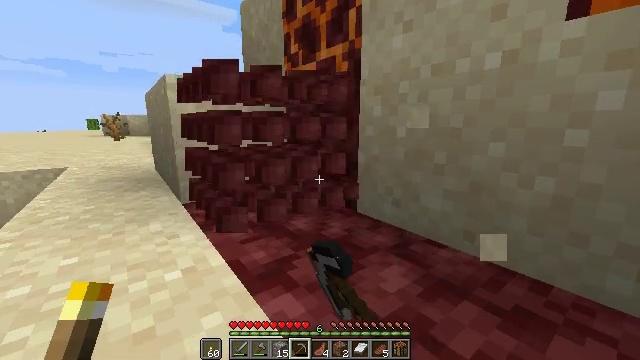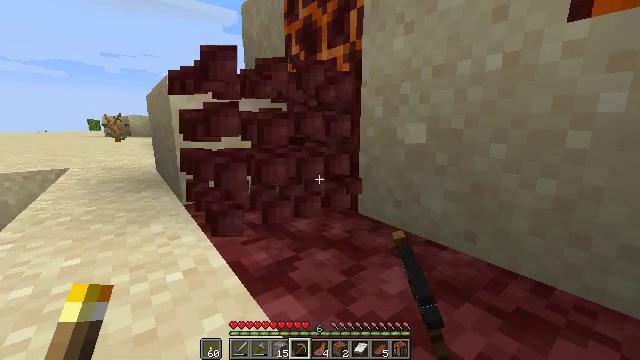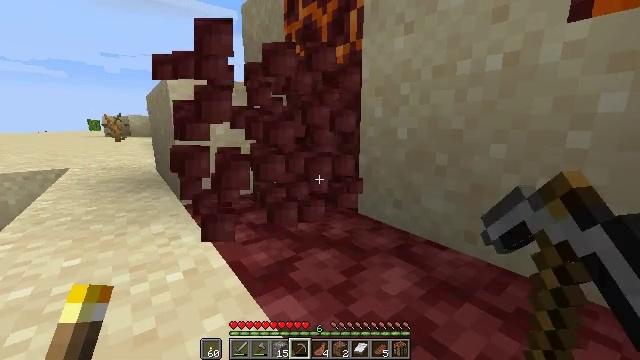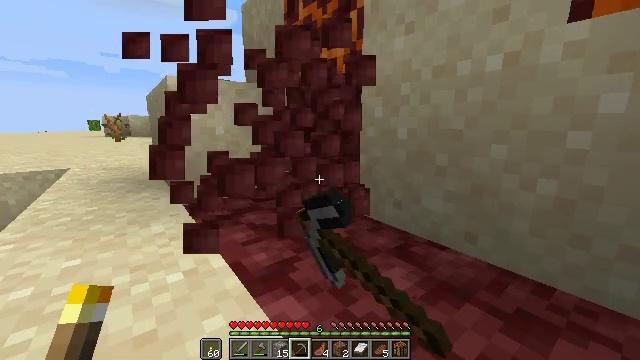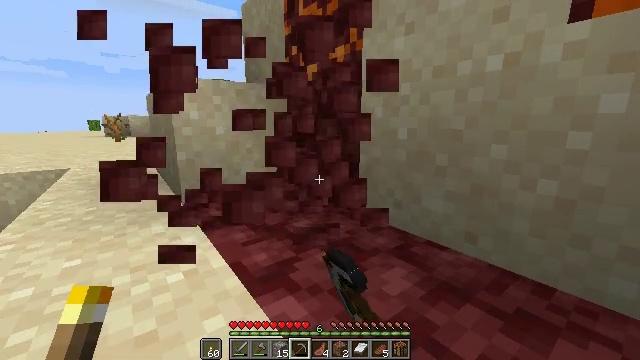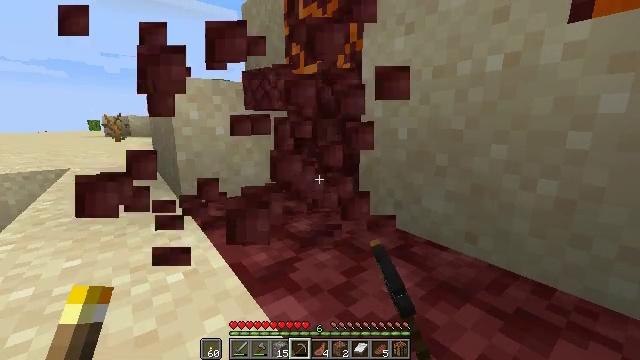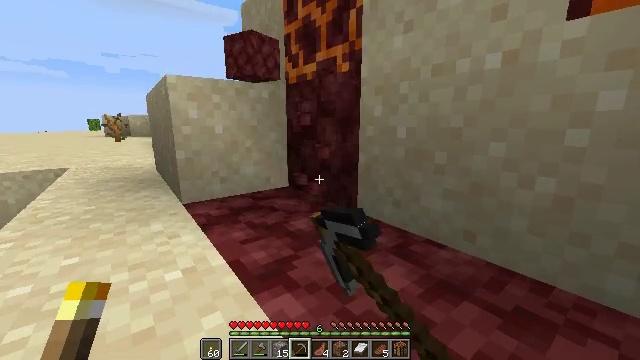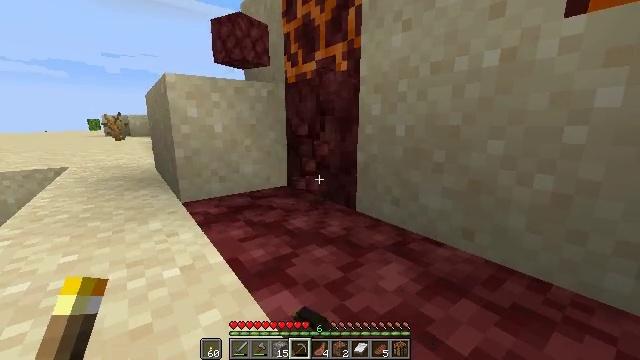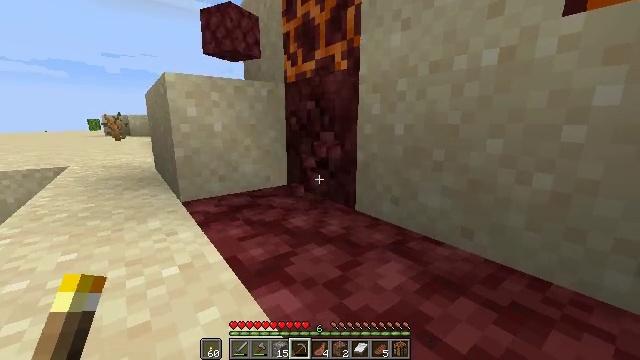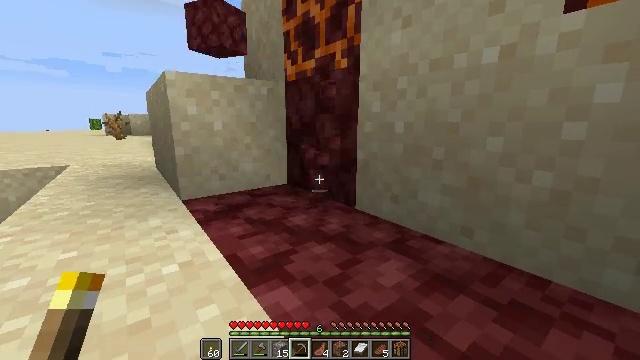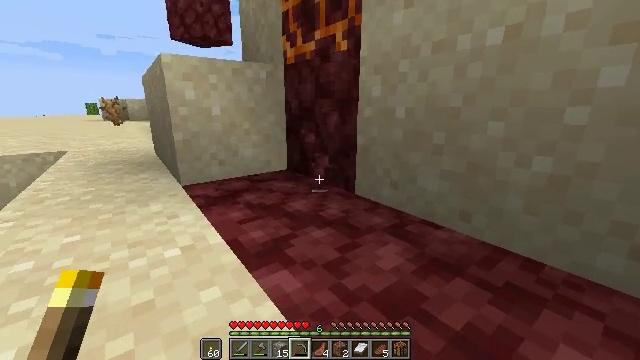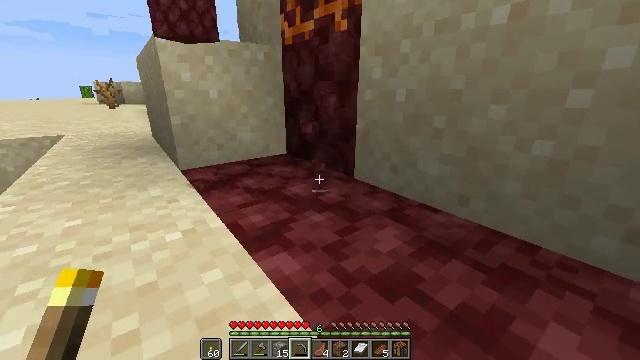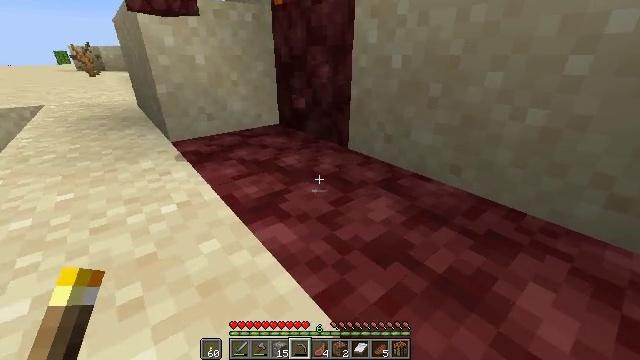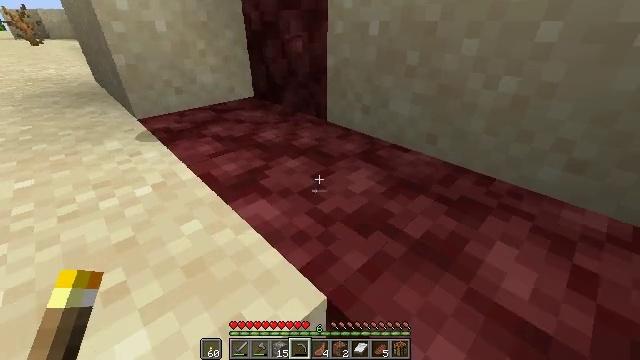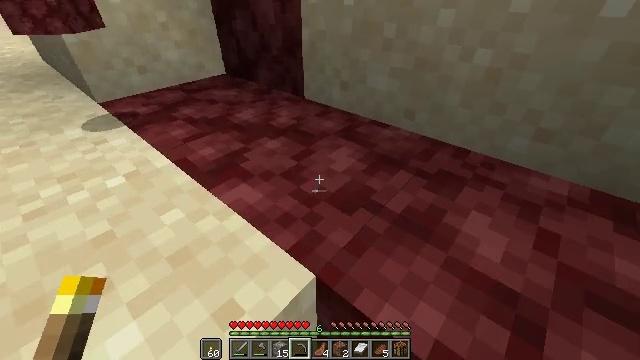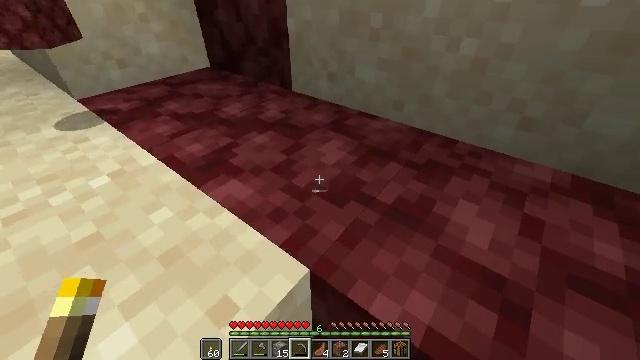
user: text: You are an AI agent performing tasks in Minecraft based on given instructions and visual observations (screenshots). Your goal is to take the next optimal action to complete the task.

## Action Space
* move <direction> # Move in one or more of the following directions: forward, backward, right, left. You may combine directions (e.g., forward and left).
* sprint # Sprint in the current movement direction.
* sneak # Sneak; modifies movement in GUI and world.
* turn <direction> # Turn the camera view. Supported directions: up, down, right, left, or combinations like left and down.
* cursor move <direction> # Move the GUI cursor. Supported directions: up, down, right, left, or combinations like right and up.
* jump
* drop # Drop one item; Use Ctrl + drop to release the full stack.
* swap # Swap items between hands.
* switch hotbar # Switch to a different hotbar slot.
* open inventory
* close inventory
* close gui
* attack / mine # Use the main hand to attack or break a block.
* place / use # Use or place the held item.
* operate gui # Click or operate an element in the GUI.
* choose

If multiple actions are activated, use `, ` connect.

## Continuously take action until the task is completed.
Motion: motion action
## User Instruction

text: Gather netherrack as a building material.
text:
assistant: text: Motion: move forward, attack / mine
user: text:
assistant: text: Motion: move forward, attack / mine
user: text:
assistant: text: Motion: move forward, attack / mine
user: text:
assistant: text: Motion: move forward, attack / mine
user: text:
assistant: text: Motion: move forward, attack / mine
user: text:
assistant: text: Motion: attack / mine
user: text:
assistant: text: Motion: attack / mine
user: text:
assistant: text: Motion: attack / mine
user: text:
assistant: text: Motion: no_op
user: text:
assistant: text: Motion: turn down
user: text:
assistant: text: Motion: turn down
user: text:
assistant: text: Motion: move forward, turn right and down
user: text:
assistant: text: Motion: move forward, turn right and down
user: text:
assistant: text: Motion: move forward, turn right and down
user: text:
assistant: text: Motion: move forward, turn right and down
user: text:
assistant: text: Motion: move forward, turn right, attack / mine
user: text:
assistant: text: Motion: move forward, attack / mine
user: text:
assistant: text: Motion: move forward, attack / mine
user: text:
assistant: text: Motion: move forward, attack / mine
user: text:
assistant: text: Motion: move forward, attack / mine
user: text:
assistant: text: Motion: move forward, attack / mine
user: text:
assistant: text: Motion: move forward, turn right, attack / mine
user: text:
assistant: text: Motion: move forward, turn right and down, attack / mine
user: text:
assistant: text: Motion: move forward, turn right and down, attack / mine
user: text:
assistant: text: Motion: move forward, turn right and down, attack / mine
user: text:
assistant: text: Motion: move forward, turn right and down, attack / mine
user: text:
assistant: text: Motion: move forward, turn right and down, attack / mine
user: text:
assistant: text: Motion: move forward, turn right and down, attack / mine
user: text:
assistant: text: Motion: move forward, turn right, attack / mine
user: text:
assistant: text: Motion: move forward, turn right, attack / mine